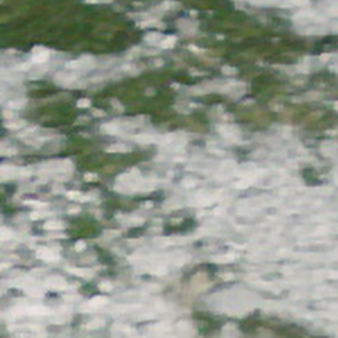
Label: other